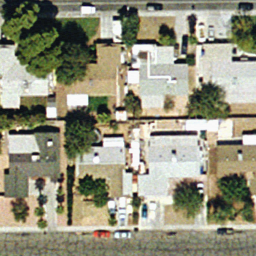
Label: mediumresidential